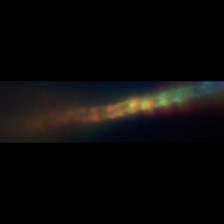
Taxon: Chaetoceros
Group: Diatoms